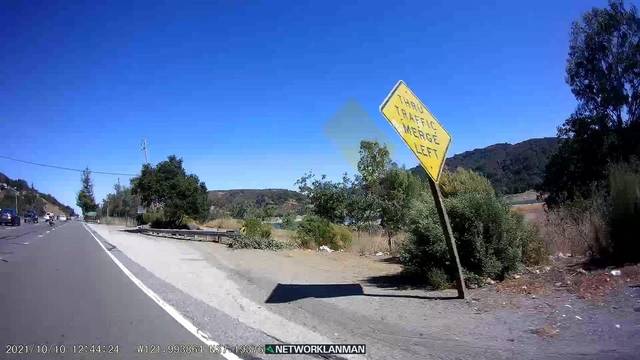
Region: United States
Coordinates: 37.194, -121.994